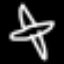
Label: airplane